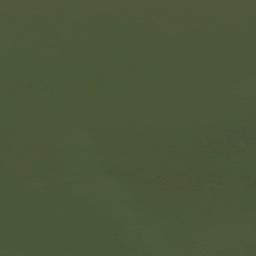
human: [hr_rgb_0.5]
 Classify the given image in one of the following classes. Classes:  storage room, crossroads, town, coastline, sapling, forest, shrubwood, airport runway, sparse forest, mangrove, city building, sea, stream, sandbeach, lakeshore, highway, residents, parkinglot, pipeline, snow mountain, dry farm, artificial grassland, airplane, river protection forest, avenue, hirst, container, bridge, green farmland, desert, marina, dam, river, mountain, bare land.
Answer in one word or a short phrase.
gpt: sea